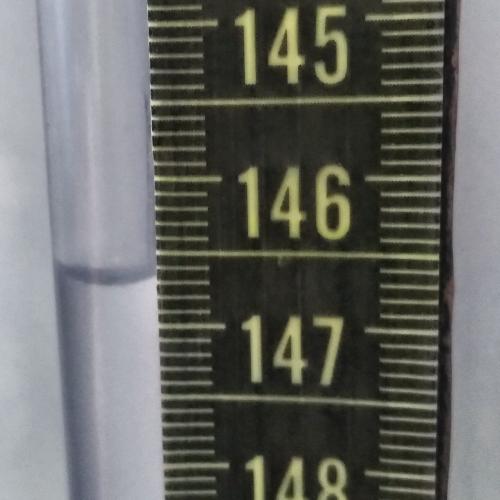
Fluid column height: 146.7 cm